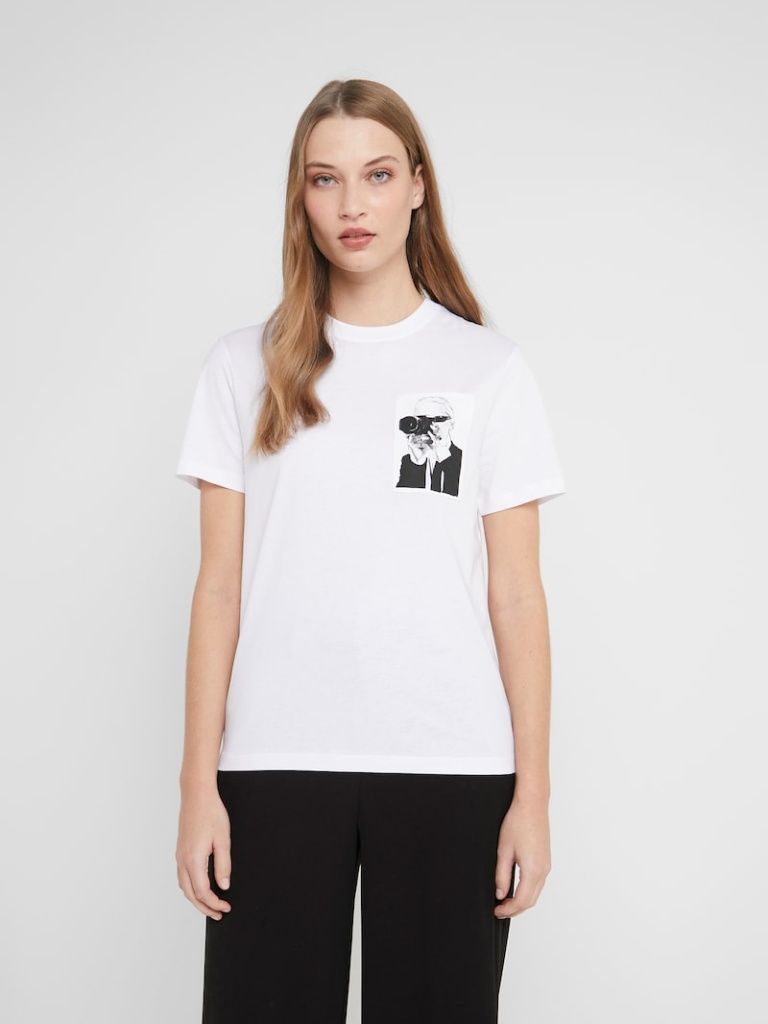
cotton relaxed short sleeve hip length Untucked crew t-shirt